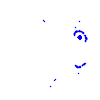
Particle: pion